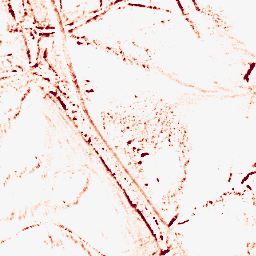
Category: morphological
Decomposition family: morphological_diamond
Decomposition parameters: operation: opening
radius: 3
Upsampling method: sinc_hamming
Upsampling parameters: scale: 2
kernel_size: 4
Upsampling scale: 2